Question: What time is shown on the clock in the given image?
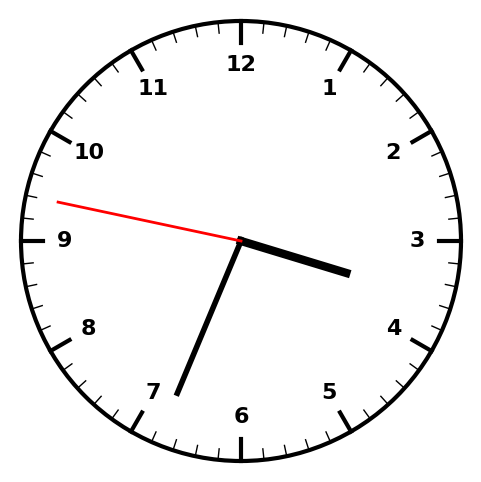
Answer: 03:33:47